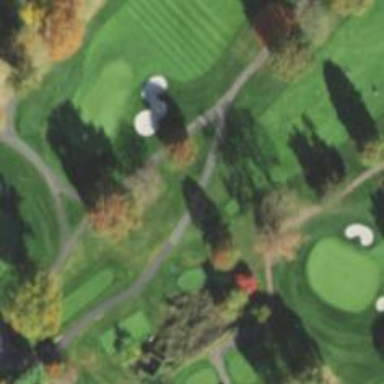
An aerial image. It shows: Path for both road and golf.